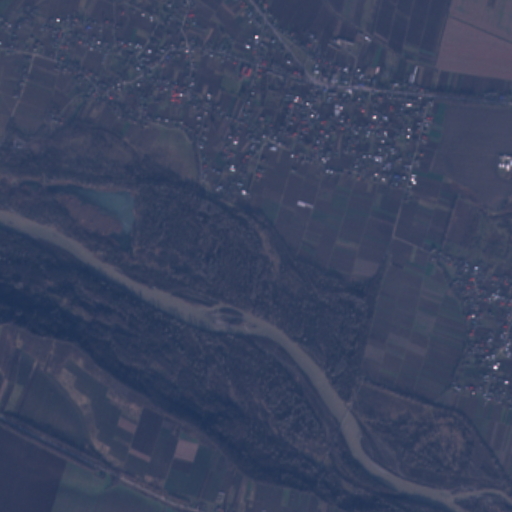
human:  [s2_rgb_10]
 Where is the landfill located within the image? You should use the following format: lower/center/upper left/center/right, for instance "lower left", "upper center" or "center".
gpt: The landfill is located in the upper left of the image.
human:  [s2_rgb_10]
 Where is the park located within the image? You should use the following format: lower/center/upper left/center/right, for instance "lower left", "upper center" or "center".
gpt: The park is located in the upper right of the image.
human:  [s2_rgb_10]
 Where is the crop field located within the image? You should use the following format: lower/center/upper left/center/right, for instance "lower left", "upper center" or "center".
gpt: There is no crop field in the image.